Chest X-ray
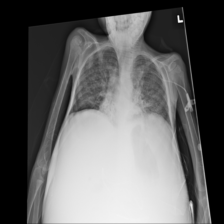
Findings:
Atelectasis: negative
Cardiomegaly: negative
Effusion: negative
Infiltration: negative
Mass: negative
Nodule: negative
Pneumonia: negative
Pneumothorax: negative
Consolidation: negative
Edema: negative
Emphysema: negative
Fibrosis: negative
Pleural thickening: negative
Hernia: negative